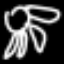
Label: octagon